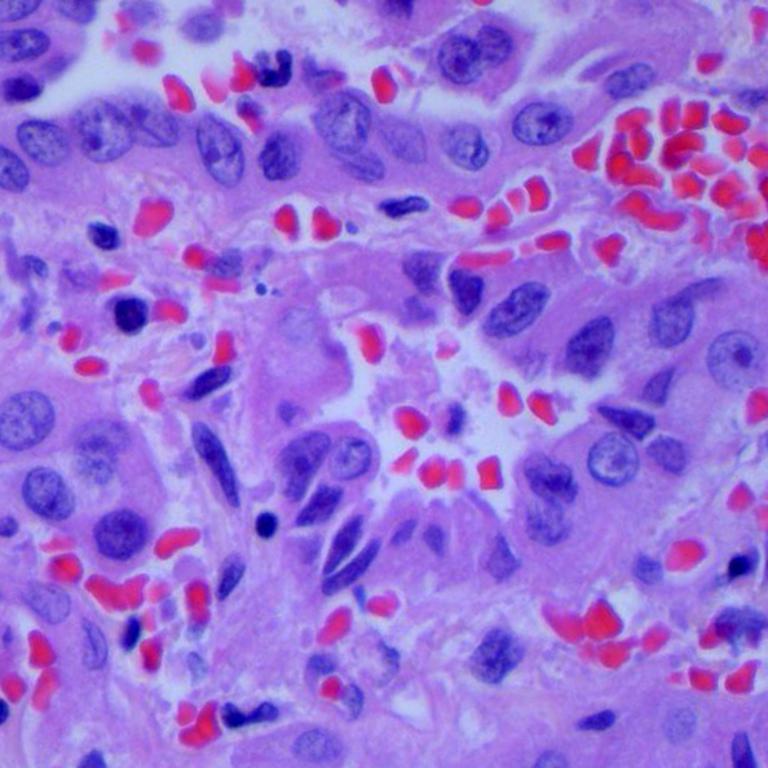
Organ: lung
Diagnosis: adenocarcinomas